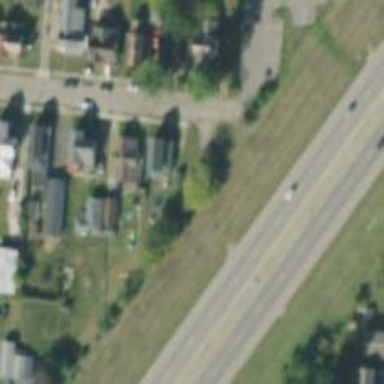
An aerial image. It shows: Alley classified as service road.